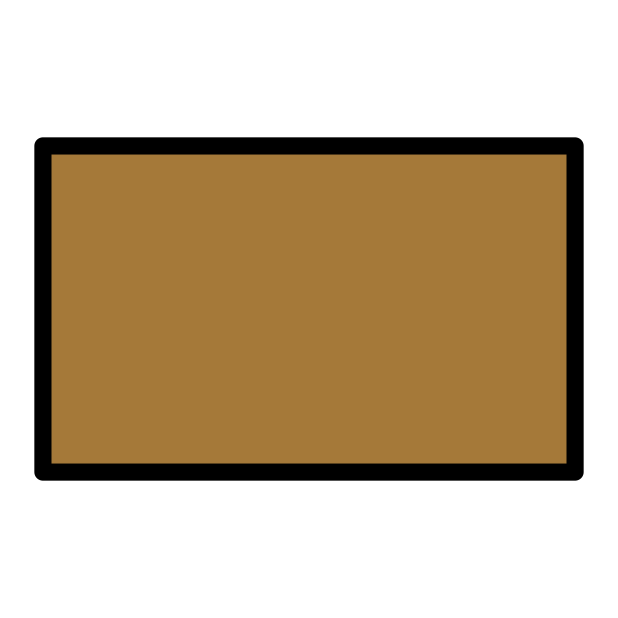
brown flag